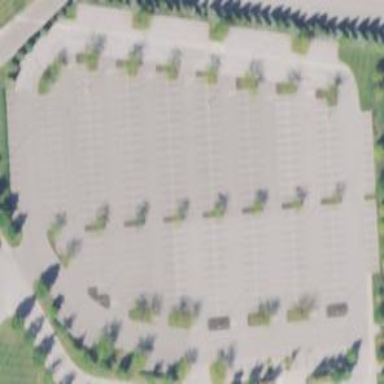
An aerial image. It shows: Parking area.